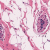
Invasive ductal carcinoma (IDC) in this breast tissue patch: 0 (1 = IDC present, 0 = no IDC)